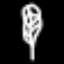
Label: leaf